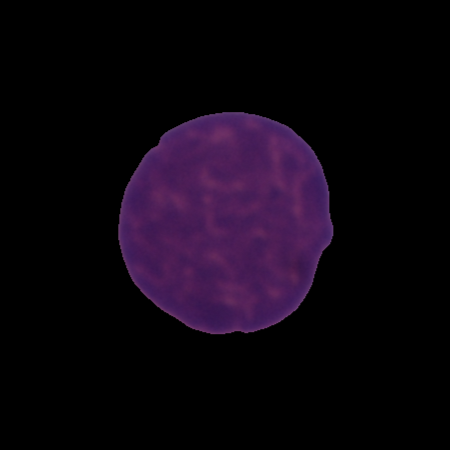
Label: cancer